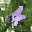
Label: 4